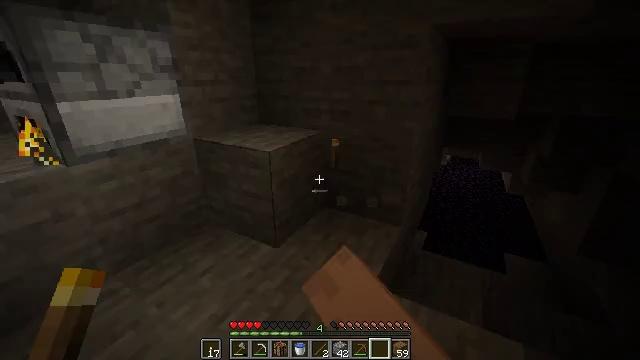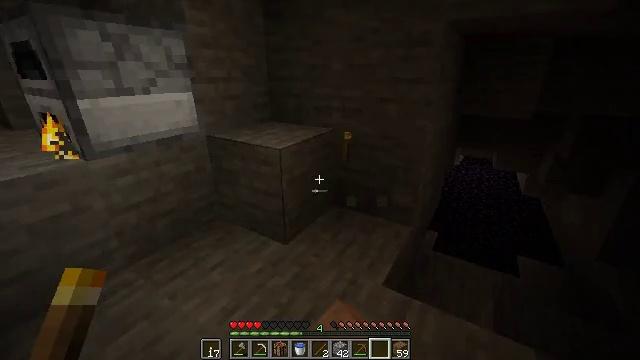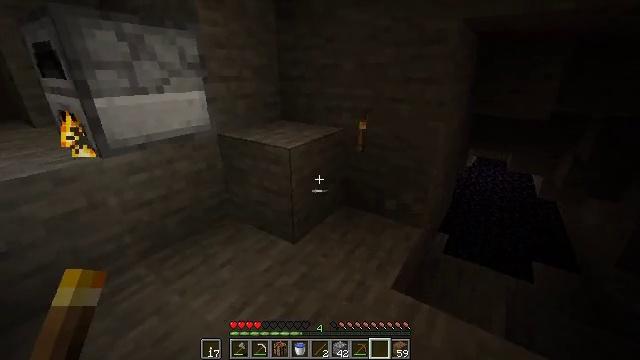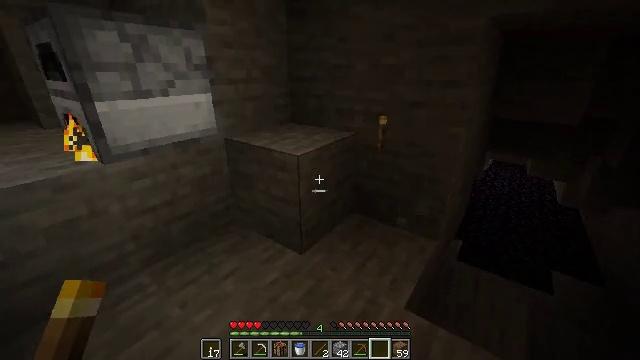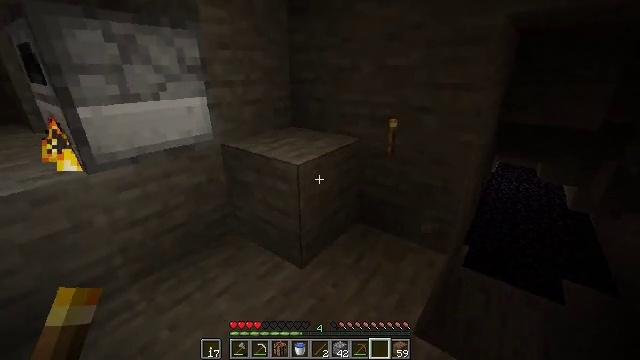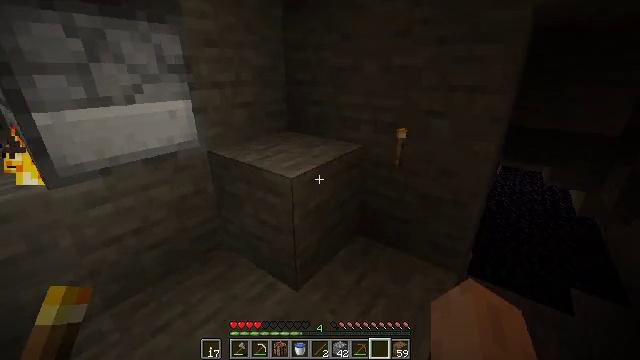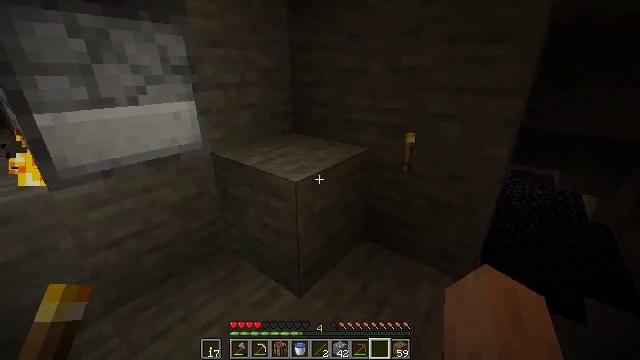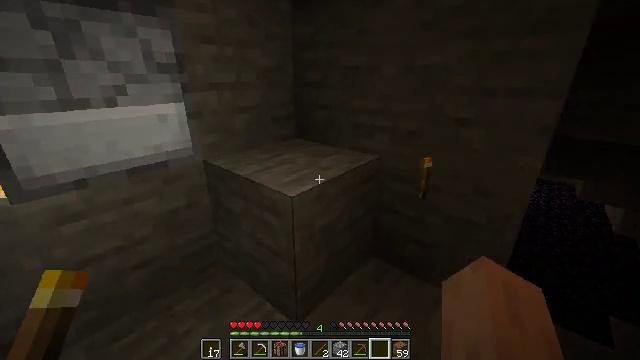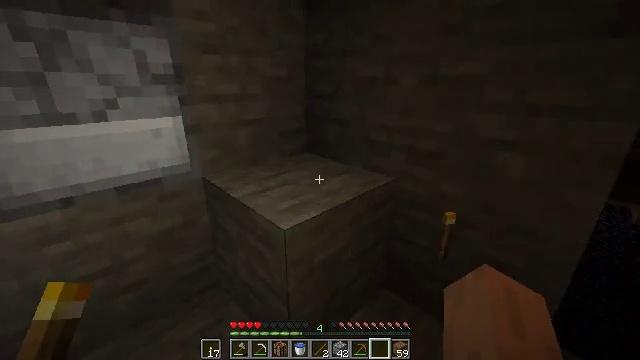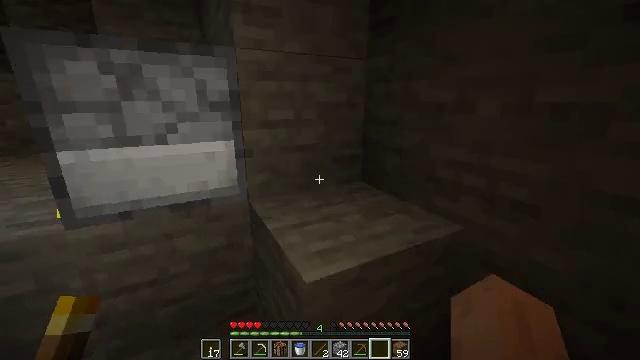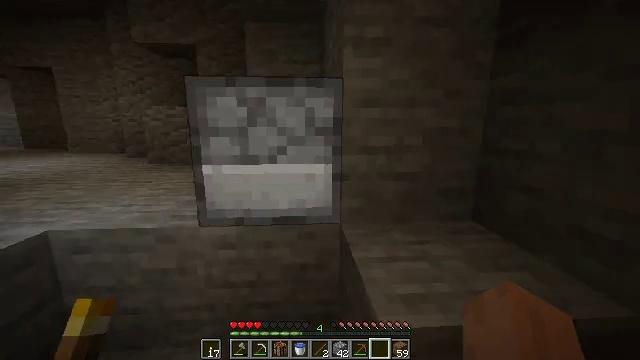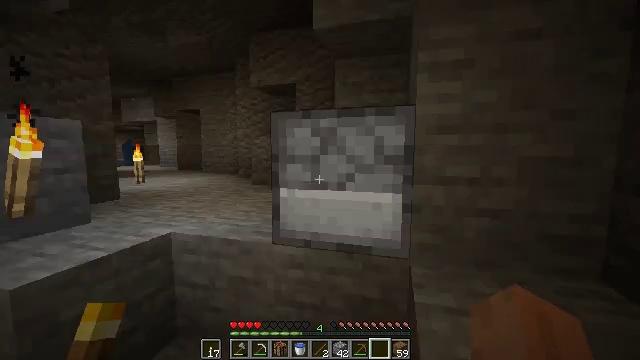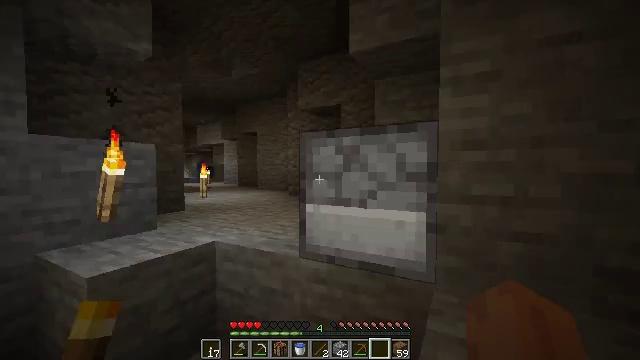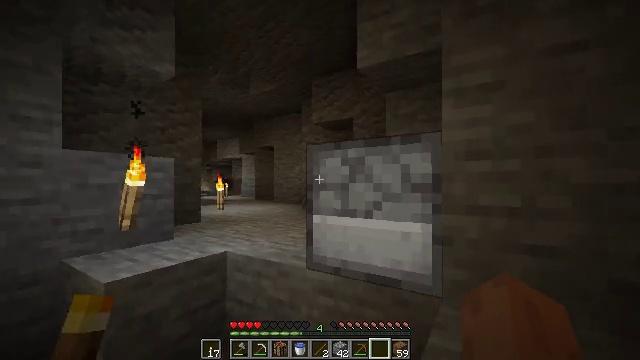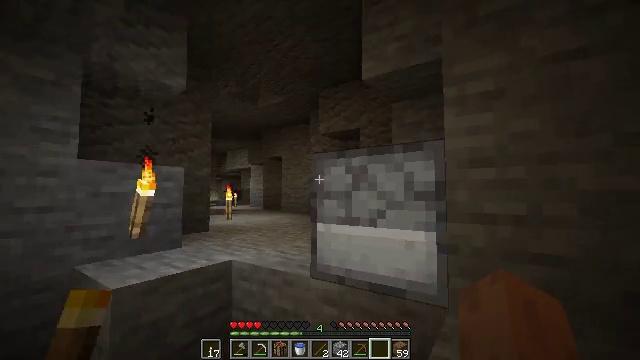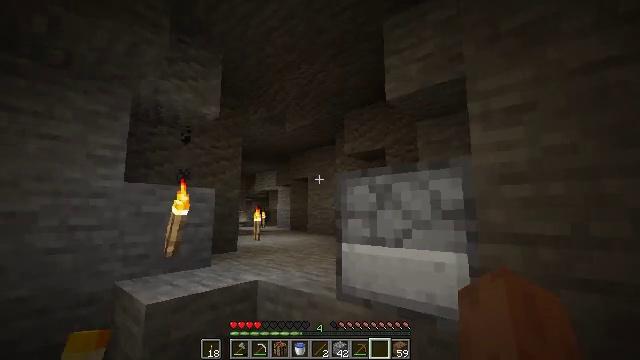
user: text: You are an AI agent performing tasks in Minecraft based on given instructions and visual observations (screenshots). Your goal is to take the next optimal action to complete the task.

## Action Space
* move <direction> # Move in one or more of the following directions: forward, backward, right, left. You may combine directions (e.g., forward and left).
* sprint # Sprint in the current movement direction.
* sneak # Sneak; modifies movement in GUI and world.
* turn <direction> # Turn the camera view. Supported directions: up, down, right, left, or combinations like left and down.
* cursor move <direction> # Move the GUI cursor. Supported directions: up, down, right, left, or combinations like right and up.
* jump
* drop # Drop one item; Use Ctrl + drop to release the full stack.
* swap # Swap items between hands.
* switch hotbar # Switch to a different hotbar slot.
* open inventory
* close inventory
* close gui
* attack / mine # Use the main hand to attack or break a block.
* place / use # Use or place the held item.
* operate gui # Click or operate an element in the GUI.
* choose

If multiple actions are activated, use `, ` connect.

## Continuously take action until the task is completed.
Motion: motion action
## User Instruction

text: Interact with the furnace to craft a cooked porkchop.
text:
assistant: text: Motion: turn left
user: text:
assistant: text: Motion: move forward, turn left
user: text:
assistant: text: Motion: move forward, turn left
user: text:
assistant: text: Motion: move forward
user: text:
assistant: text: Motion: move forward
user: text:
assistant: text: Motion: move forward, turn left
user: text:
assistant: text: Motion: move forward and move right, turn left
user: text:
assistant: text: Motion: move forward and move right, turn left and up
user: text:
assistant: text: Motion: move forward and move right, turn left and up
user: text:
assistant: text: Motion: move right, turn left and up
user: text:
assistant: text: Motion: move right, turn left and up
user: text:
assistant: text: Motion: turn left and up
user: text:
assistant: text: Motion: turn left and up
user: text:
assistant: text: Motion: turn left and up
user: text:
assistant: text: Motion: turn left and up
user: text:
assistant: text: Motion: turn left and up
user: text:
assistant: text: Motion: turn left
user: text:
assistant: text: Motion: no_op
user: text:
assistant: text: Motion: no_op
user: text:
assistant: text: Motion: turn right and down
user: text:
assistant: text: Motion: turn right and down
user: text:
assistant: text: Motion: turn right and down, use / place
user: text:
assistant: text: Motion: use / place
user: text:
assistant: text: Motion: use / place
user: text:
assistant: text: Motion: use / place
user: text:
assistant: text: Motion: use / place
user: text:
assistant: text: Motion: choose, open gui
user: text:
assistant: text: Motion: no_op
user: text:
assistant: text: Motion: no_op
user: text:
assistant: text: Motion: cursor move left and down